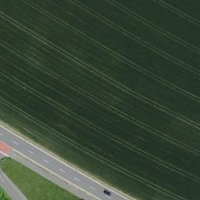
EUNIS habitat code: 25
Species observed at this site:
Ciconia ciconia